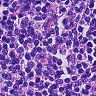
Metastatic tissue present: no